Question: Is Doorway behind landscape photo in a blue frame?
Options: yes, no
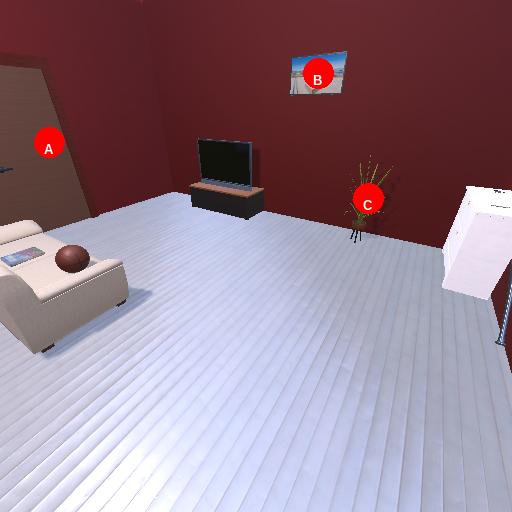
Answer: yes